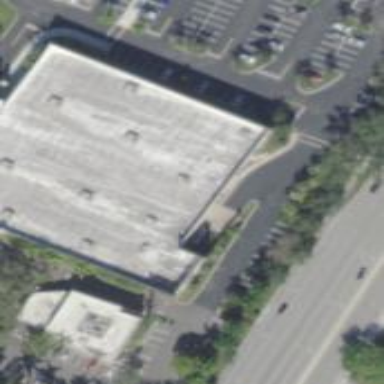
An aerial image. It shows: Building.